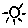
Label: sun